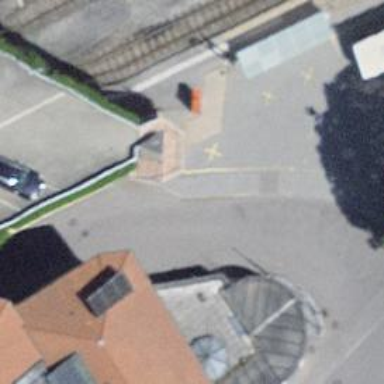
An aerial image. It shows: Set of concrete steps.